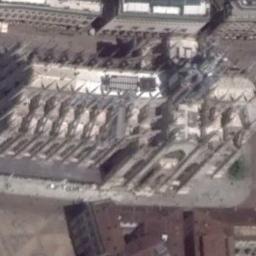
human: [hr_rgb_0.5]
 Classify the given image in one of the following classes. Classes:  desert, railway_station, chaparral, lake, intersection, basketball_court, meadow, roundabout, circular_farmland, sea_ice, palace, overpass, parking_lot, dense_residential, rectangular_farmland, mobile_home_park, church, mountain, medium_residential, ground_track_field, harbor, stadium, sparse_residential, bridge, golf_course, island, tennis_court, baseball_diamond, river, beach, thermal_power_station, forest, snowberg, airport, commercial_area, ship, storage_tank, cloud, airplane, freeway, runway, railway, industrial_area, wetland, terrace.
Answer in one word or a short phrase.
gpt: church